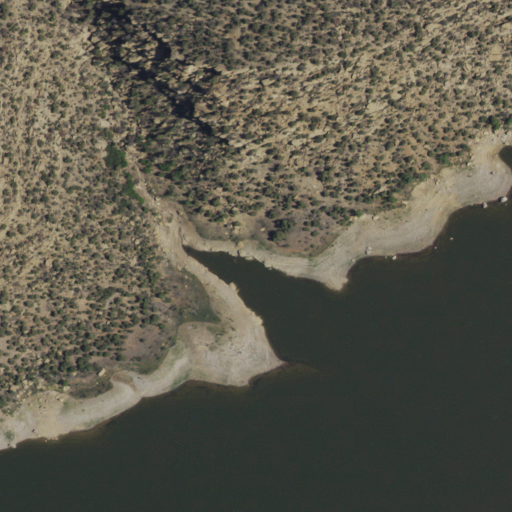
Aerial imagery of valley in New Mexico named Blind Canyon containing shrub, open water, herbaceous wetlands, grassland, and evergreen forest